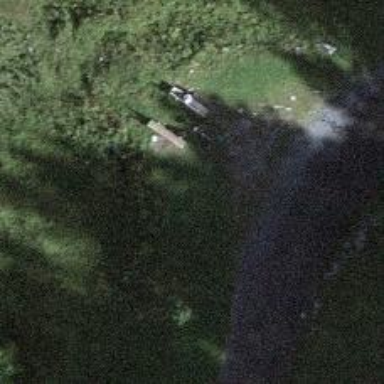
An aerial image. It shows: Bench for seating.